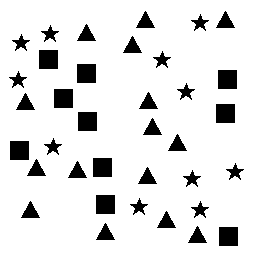
Squares: 10
Triangles: 15
Stars: 11
Total shapes: 36